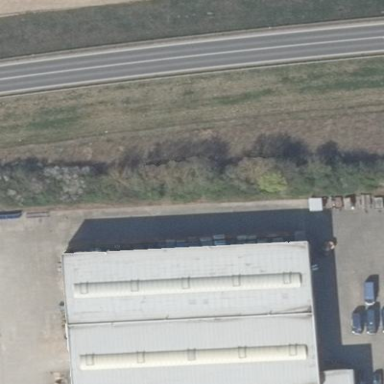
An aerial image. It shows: Commercial building.